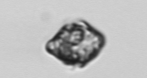
Label: Kryptoperidinium_triquetrum